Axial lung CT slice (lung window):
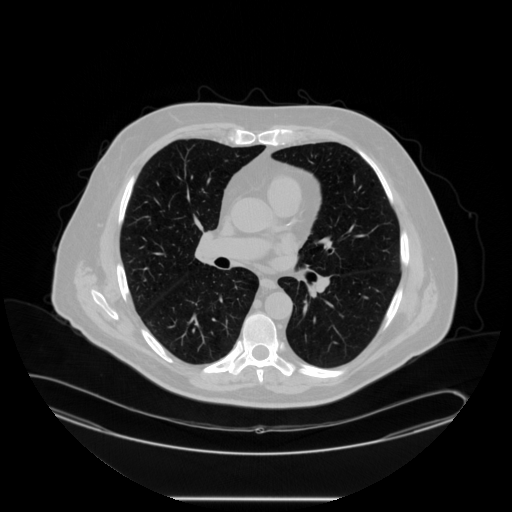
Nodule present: no